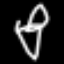
Label: chair